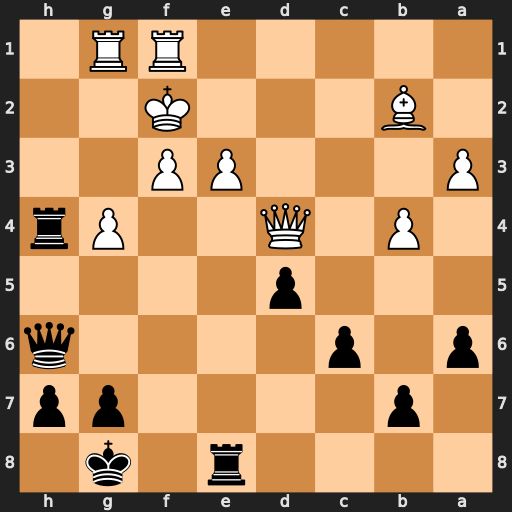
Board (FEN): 4r1k1/1p4pp/p1p4q/3p4/1P1Q2Pr/P3PP2/1B3K2/5RR1
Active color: b
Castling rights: -
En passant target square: -
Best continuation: Rh2+ Rg2 Qh4+ Ke2 Rxg2+